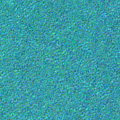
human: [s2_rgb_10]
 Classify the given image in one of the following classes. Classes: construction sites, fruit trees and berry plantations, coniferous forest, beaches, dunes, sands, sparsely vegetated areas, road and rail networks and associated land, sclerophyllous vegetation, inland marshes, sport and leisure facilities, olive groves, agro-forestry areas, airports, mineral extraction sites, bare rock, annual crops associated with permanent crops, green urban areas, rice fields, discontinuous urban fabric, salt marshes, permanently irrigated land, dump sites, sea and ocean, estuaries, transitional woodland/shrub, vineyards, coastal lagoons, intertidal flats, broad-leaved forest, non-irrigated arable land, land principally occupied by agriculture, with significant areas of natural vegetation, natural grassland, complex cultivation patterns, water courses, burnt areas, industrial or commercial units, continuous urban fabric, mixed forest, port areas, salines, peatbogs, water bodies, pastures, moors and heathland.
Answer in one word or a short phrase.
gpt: sea and ocean